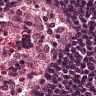
Metastatic tissue present: no